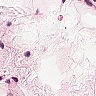
Metastatic tissue present: no